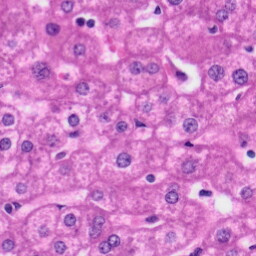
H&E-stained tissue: Liver